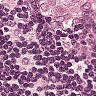
Metastatic tissue present: yes